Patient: sex M, age 61
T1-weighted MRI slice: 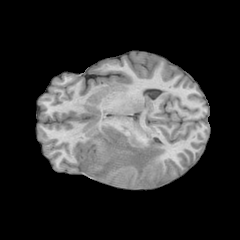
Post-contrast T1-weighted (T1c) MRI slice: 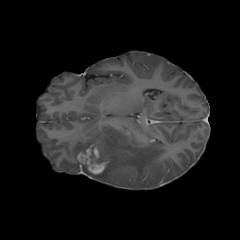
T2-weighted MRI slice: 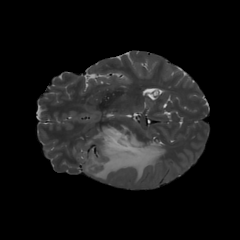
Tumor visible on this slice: yes
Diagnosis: Glioblastoma, IDH-wildtype
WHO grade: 4